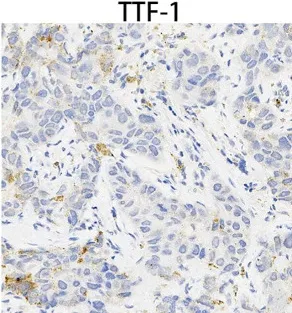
The pathological findings of lobar nodule in the left upper lung. TTF1. At the magnification of x100.
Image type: pathology (immunostaining)